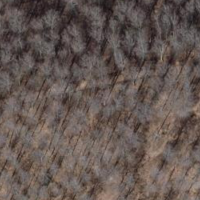
EUNIS habitat code: 41
Species observed at this site:
Cardamine heptaphylla